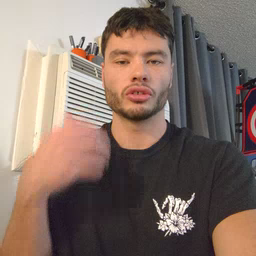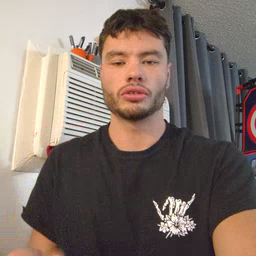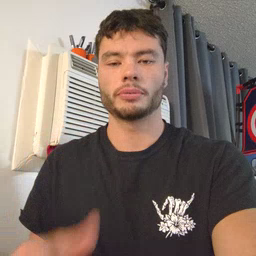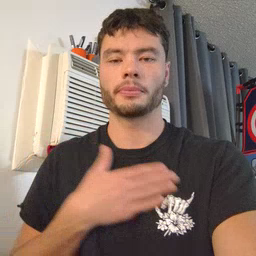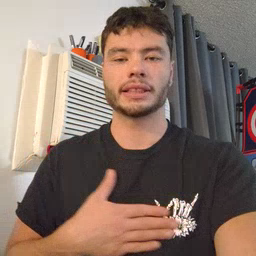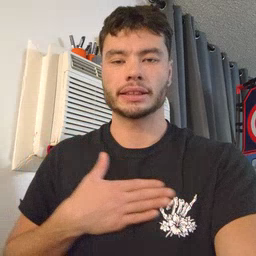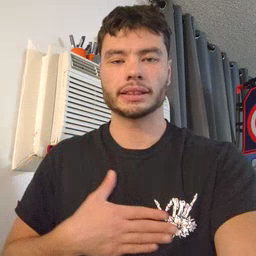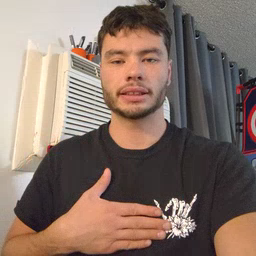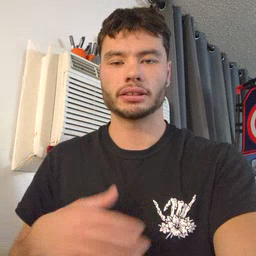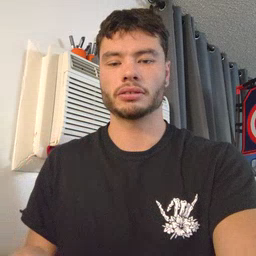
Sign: please